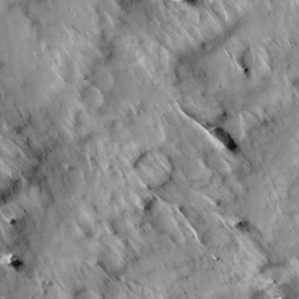
Label: non_frost